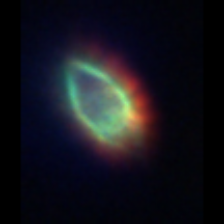
Taxon: Ciliates
Group: Other